Current action and preconditions to check: trajectory_clear

Your task: For each precondition in the list above, predict whether it will hold at this action.

Consider the current scene as observed from the mobile robot's camera, and analyze the predicted future states of all dynamic agents (e.g., people, animals, vehicles, or any moving entities) within the NEXT SECOND.

IMPORTANT: Only answer "very likely" if you are absolutely certain—based on strong, clear evidence—that a dynamic agent will violate the precondition in the predicted future state. Do NOT answer "very likely" for unlikely, ambiguous, or low-probability risks.

Ask yourself for each precondition: Is there a high probability, with clear and convincing evidence, that the predicted future states of any dynamic agent will interfere with the predicted future state of the currently executing action within the NEXT SECOND, causing that precondition to fail?

Assess the risk level based on these predictions. Use "likely" or "very likely" if motions create a clear risk of interference.

Use "neutral" or "improbable" if agents are nearby but their predicted paths are clearly diverging or non-conflicting.

Failure Risk Categories: "very improbable", "improbable", "neutral", "likely", "very likely"

Answer Format: Output ONLY the probability_of_failure value from these categories: "very improbable", "improbable", "neutral", "likely", "very likely"

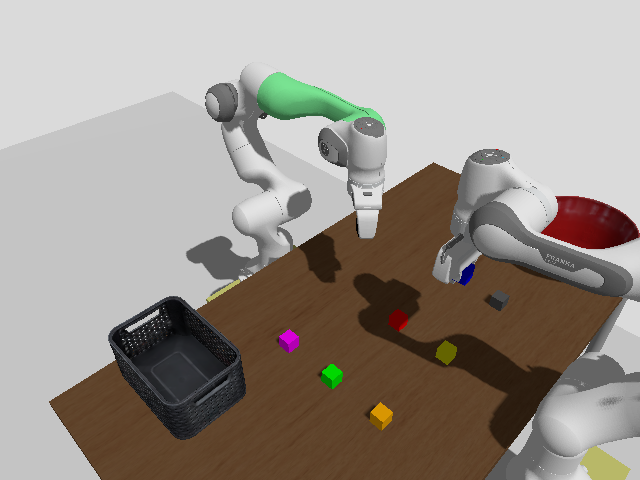

Answer: improbable